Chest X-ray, AP view. Patient: 73 years old, sex F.
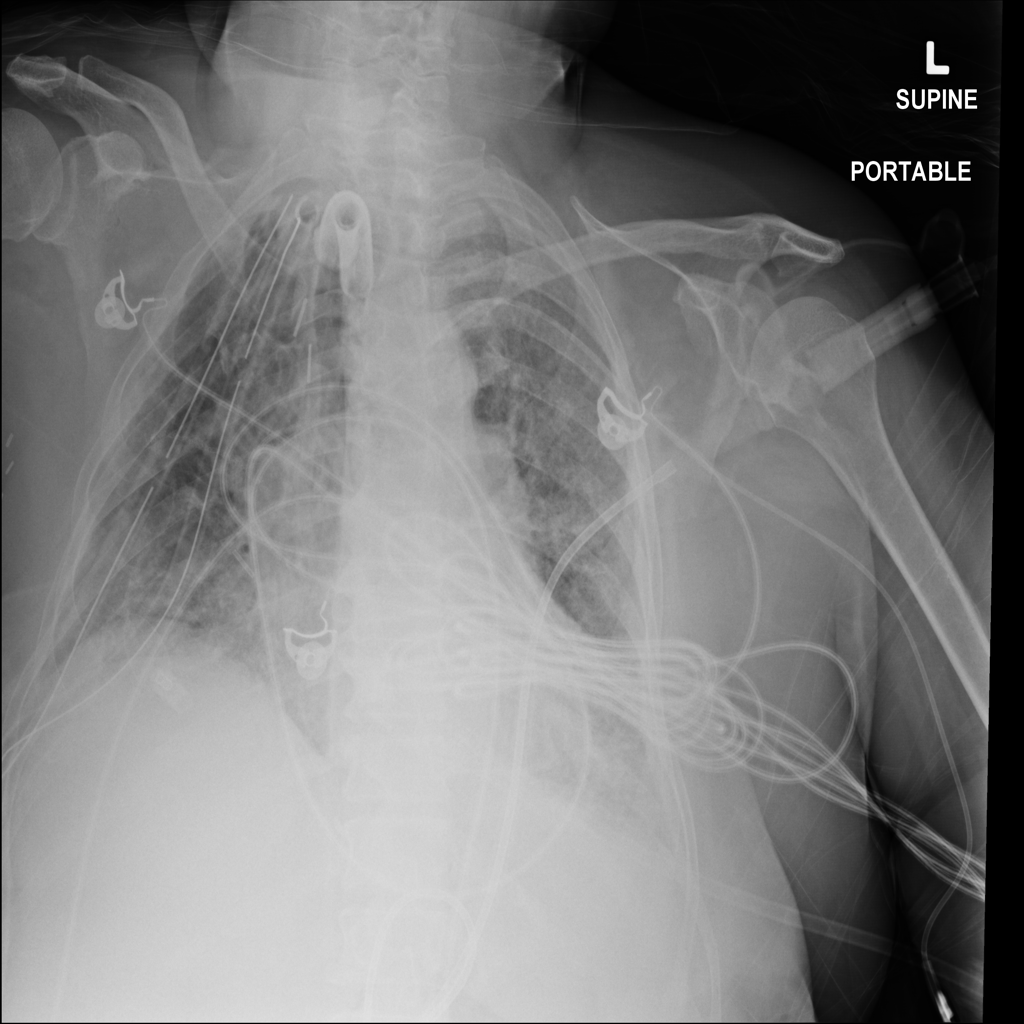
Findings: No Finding